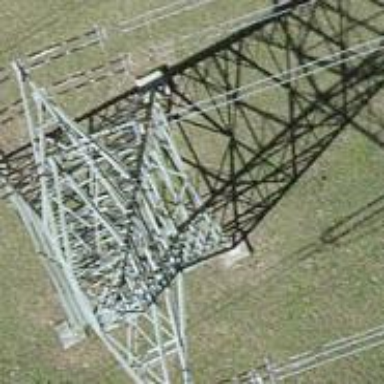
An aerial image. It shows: Power tower.